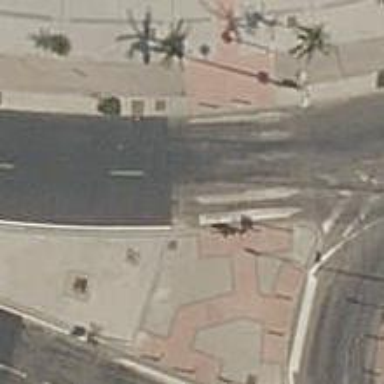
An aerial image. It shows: Uncontrolled crossing with zebra marking. There is traffic calming table in the vicinity.